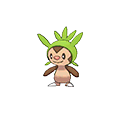
Pok\u00e9mon: chespin